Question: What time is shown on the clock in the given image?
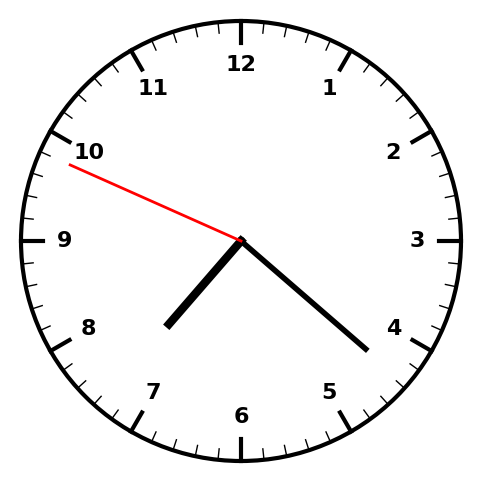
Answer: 07:21:49